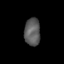
Tissue: skin
Cell type: Epithelial cells
Senescence score: 0.2657
Nuclear area (px): 428
Mean DAPI intensity: 91.668